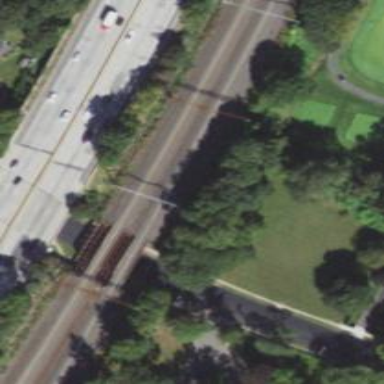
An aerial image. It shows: Bridge with electrified railway tracks featuring contact line.